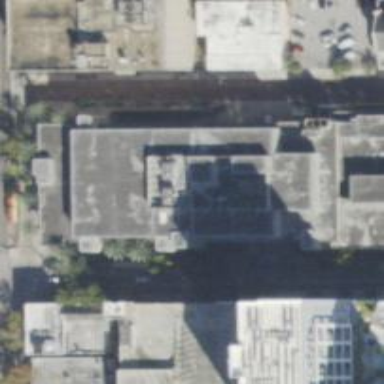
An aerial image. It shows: Library building.